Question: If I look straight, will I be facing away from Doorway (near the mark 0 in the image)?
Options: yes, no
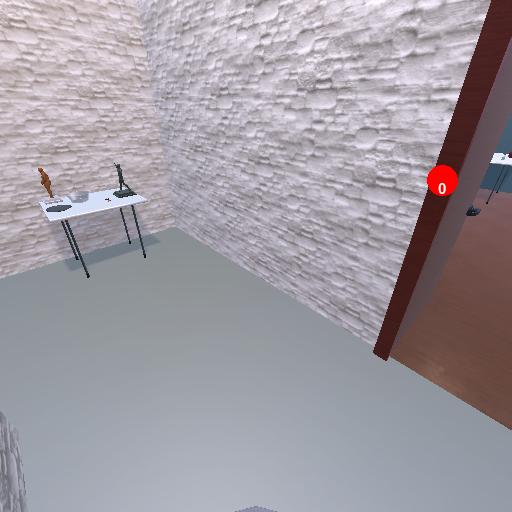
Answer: yes